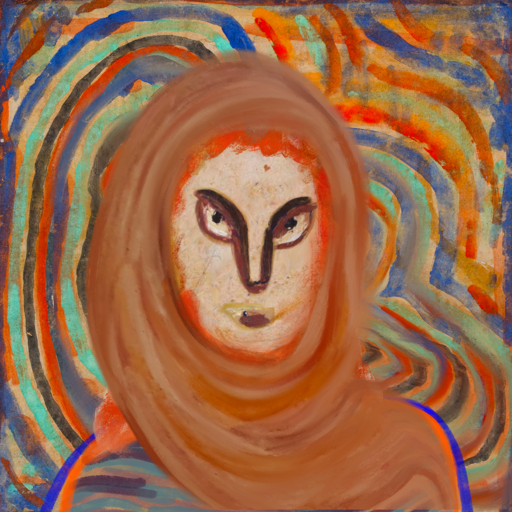
Background: Sisters, Head And Neck Front: Rupkatha, Face Front: After_Raid, Bust: Experience, Hair Front: Rupkatha, Head Accessory: Pious_Lady_Scarf, Second Necklace: Blank, Necklace: Blank, Baby: Blank